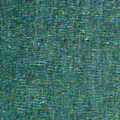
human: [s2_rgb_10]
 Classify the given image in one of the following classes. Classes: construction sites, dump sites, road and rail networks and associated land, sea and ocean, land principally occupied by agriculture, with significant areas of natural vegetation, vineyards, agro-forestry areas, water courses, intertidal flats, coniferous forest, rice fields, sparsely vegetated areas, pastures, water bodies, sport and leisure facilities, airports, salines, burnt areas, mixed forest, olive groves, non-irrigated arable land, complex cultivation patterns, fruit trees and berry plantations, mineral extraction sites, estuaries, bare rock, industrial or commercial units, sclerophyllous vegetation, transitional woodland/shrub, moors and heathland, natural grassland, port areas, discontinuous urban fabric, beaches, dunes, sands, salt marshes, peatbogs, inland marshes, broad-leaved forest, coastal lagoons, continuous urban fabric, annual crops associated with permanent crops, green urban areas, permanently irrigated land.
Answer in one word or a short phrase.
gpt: sea and ocean